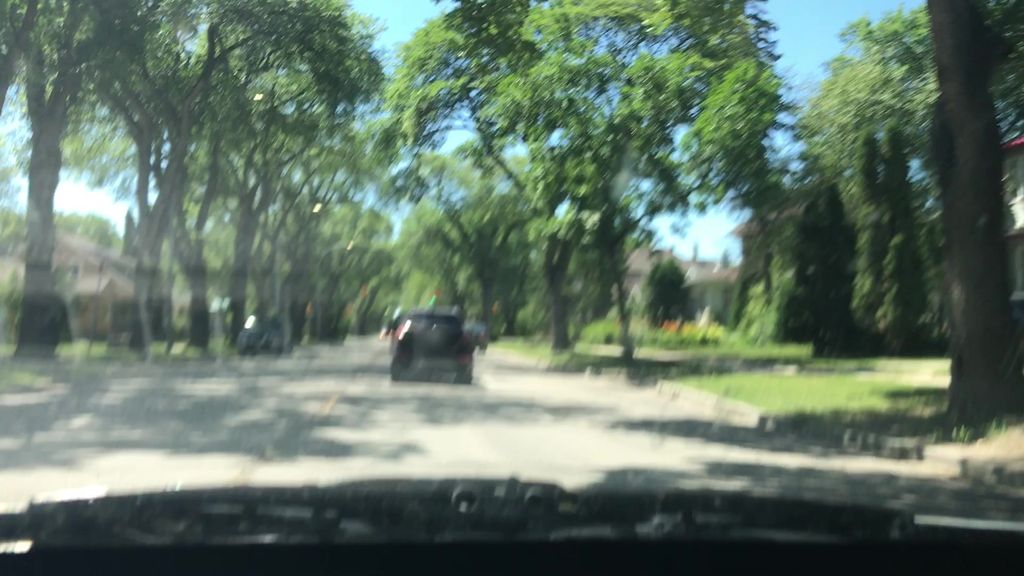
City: winnipeg